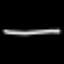
Label: line